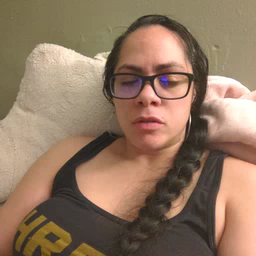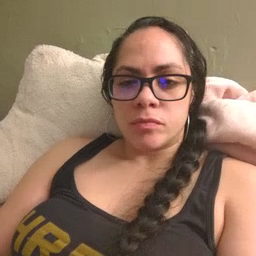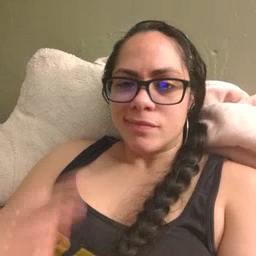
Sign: eye